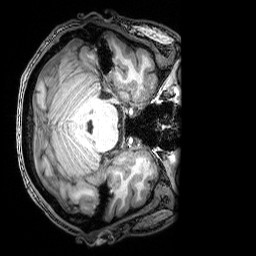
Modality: T1w
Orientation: axial
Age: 28
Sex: male
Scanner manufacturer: siemens
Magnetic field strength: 3 T
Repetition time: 2.53 s
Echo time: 0.00388 s